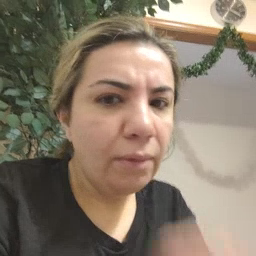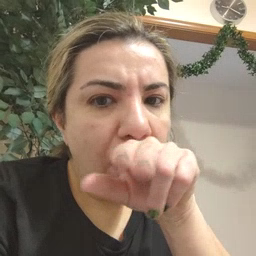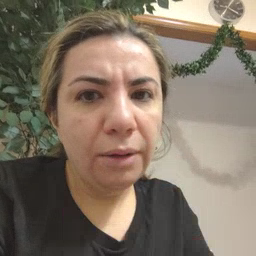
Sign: tongue